Field crop: maize
Growth stage: 1
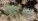
Species: datura